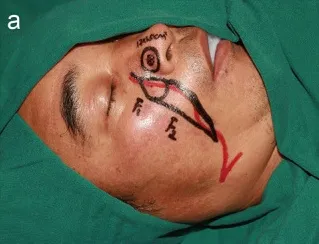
A 51-year-old man with a history of basal cell carcinoma on the right ala for 7 months. (a) Preoperative design. The red line shows the location of the facial artery.
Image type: medical_photograph (other_medical_photograph)